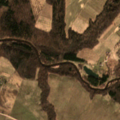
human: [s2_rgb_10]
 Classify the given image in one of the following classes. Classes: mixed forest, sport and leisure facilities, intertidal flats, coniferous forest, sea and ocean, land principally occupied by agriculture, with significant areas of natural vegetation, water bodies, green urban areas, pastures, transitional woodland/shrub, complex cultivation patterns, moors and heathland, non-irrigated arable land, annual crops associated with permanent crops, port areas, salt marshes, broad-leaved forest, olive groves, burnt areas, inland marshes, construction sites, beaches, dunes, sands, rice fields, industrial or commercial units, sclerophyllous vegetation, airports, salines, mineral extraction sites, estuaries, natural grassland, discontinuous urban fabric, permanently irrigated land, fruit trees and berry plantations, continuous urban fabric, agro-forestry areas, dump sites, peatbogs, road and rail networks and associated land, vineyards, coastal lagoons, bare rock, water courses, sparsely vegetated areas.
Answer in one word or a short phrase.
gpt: non-irrigated arable land, pastures, complex cultivation patterns, broad-leaved forest